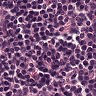
Metastatic tissue present: no